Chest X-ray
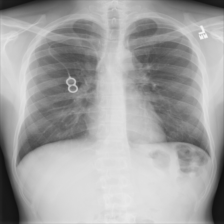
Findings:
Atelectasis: negative
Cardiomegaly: negative
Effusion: negative
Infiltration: negative
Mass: negative
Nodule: negative
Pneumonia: negative
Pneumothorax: negative
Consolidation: negative
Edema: negative
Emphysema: negative
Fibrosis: negative
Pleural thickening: negative
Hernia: negative